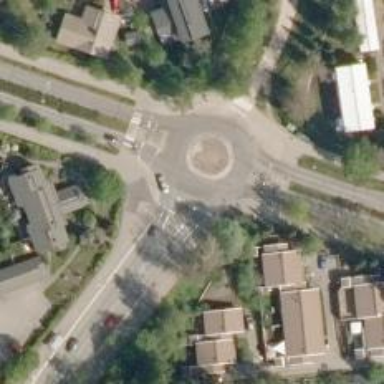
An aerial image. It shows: Tertiary road made of asphalt leading to roundabout junction.